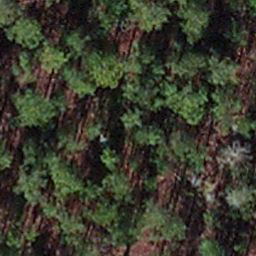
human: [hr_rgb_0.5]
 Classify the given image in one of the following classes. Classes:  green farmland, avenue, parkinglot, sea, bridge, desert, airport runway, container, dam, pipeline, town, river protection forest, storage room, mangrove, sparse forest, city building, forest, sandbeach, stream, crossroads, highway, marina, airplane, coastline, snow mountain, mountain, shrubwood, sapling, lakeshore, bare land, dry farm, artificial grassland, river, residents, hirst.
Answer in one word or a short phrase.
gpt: sapling